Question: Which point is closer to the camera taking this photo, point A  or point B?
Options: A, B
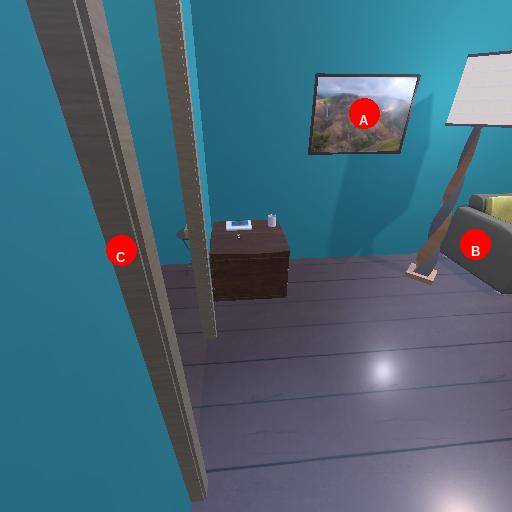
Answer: A